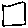
Label: square